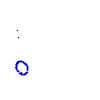
Particle: proton